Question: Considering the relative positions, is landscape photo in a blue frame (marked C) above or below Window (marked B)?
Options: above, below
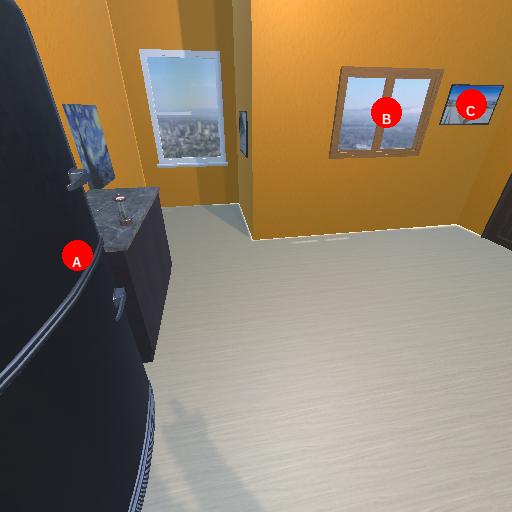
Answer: above